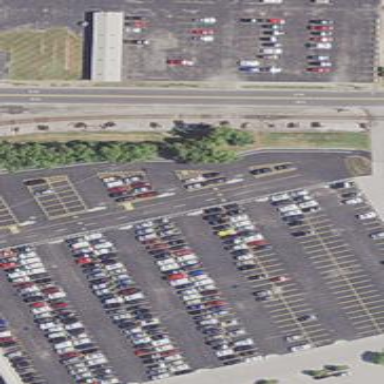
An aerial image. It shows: Parking area.